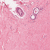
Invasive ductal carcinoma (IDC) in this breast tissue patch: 0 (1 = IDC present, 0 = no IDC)